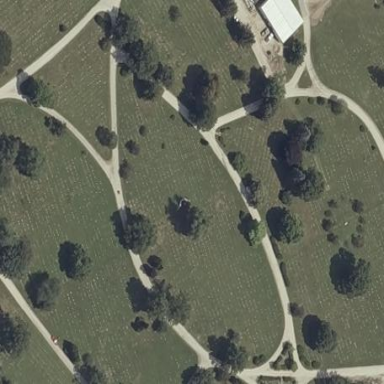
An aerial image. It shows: Cemetery.